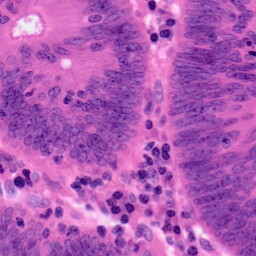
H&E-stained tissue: Colon